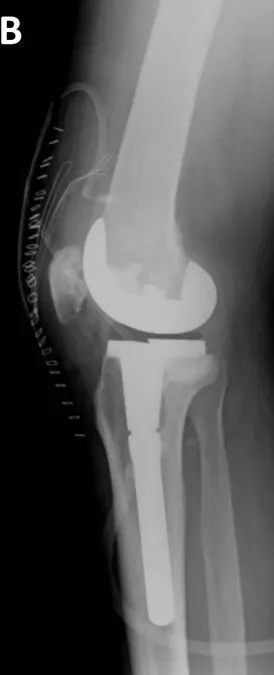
Postoperative radiography of the right knee. , sagittal view.
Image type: radiology (x_ray)